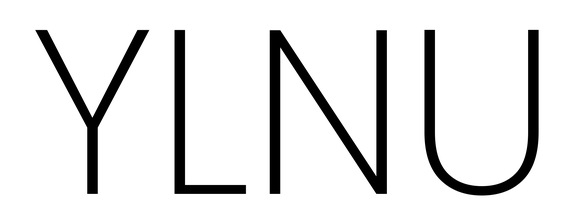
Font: Poppins-ExtraLight